Breast ultrasound image
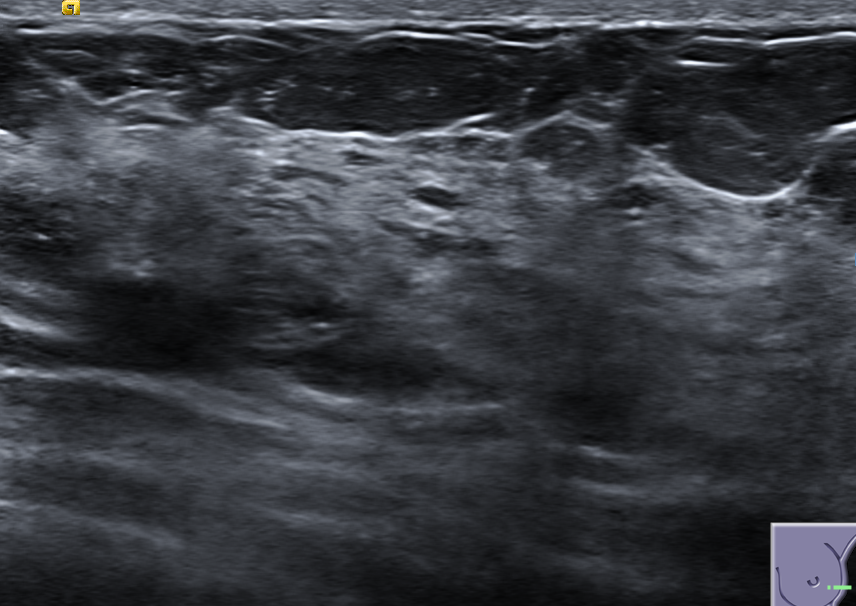
Diagnosis: normal